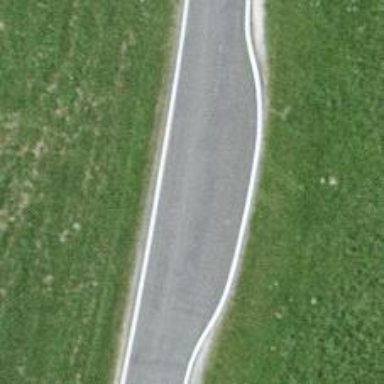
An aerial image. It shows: Passing place on the road.